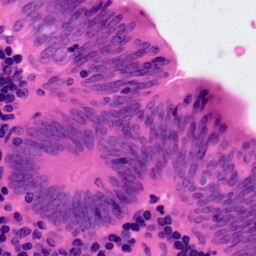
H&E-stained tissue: Colon